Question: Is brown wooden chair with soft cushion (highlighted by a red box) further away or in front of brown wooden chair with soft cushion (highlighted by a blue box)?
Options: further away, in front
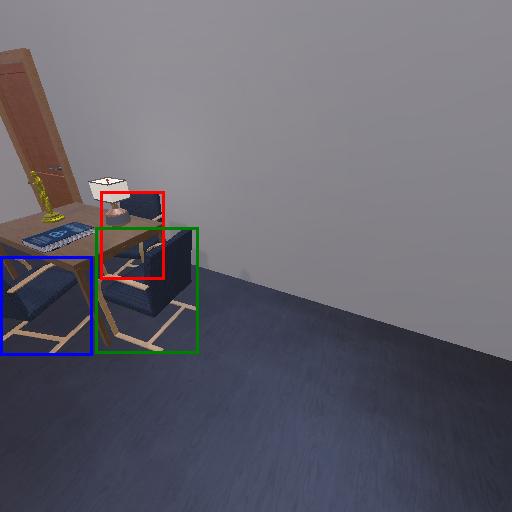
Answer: further away